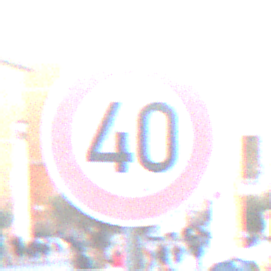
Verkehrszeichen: Geschwindigkeit40
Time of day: SunriseSunset
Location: Outdoor (Urban)
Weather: Clear
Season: NotSpecified
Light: Natural